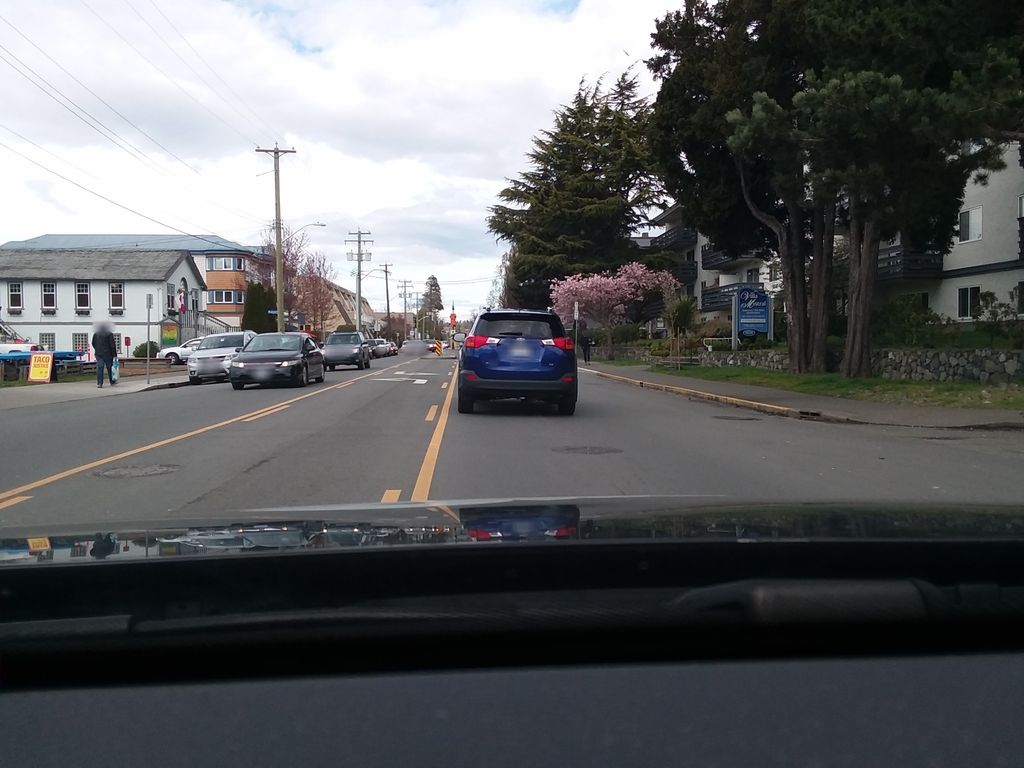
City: victoria